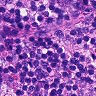
Metastatic tissue present: no